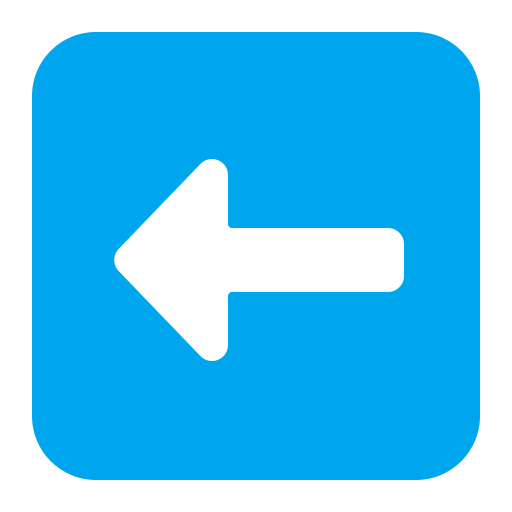
left arrow flat